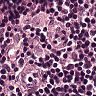
Metastatic tissue present: no